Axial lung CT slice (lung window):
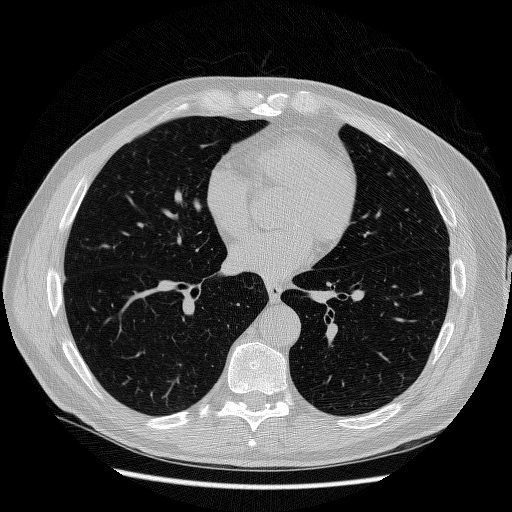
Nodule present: no